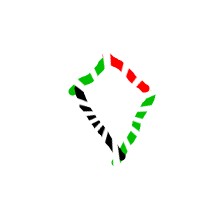
Shape: kite